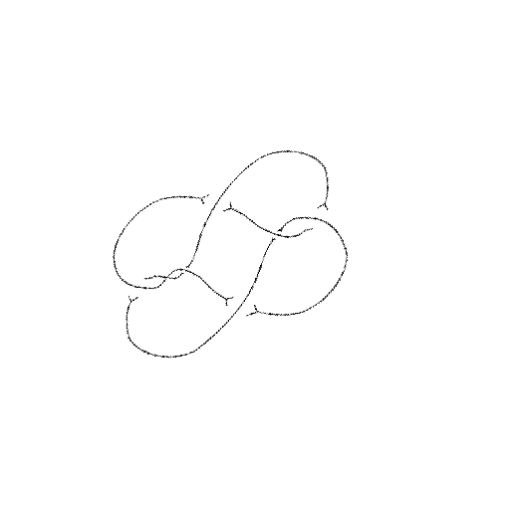
Crossing number: 7